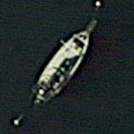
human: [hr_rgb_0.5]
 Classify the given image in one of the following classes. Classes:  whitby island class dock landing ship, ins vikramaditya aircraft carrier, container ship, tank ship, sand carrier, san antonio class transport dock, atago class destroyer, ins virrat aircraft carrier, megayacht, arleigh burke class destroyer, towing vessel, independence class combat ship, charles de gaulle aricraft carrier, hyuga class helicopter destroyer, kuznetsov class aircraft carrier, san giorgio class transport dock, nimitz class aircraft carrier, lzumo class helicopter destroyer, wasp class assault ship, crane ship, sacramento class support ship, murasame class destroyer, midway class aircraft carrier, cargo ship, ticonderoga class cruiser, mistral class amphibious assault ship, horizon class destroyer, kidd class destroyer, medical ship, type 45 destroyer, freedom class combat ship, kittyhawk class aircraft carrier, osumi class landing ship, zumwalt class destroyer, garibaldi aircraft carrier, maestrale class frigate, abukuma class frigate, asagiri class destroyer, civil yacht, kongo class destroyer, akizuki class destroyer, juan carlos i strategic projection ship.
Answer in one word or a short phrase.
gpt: Civil yacht